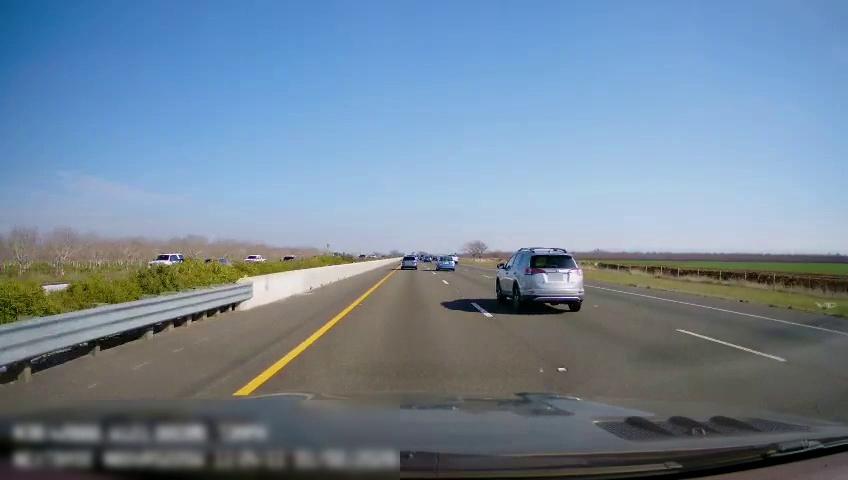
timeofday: Day
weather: Sunny
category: Drivable Space
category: Vehicles | Car
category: Vehicles | SUV
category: Vehicles | Truck
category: Vehicles | Car
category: Vehicles | SUV
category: Vehicles | SUV
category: Lanes | Current Lane
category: Lanes | Current Lane
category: Lanes | Alternate Lane
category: Lanes | Alternate Lane